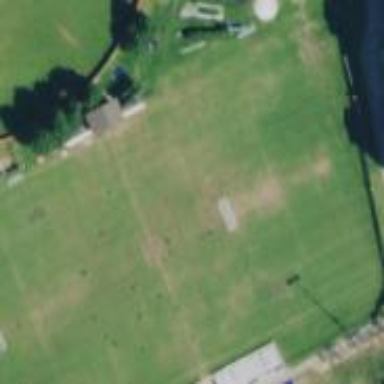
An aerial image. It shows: Soccer pitch with grass surface for leisure land.